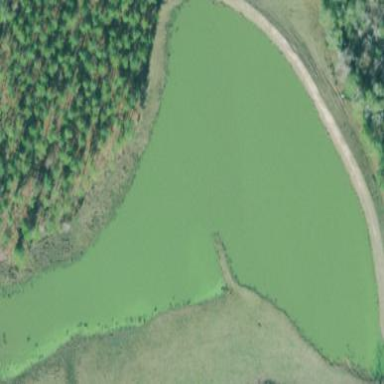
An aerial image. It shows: Reservoir of natural water.